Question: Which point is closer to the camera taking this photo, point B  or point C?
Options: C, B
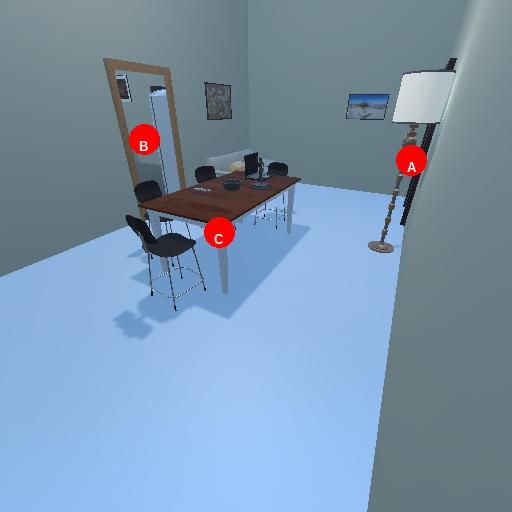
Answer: C